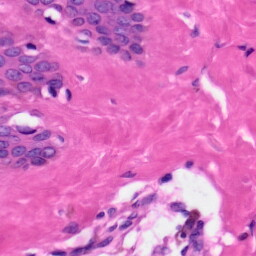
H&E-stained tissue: Skin